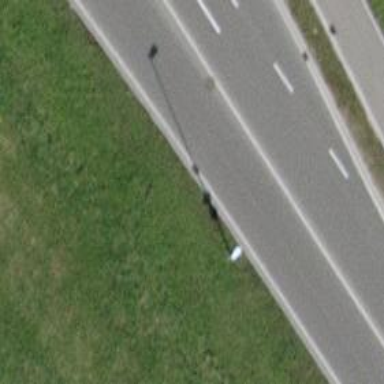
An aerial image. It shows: Primary road with asphalt surface.